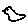
Label: bird